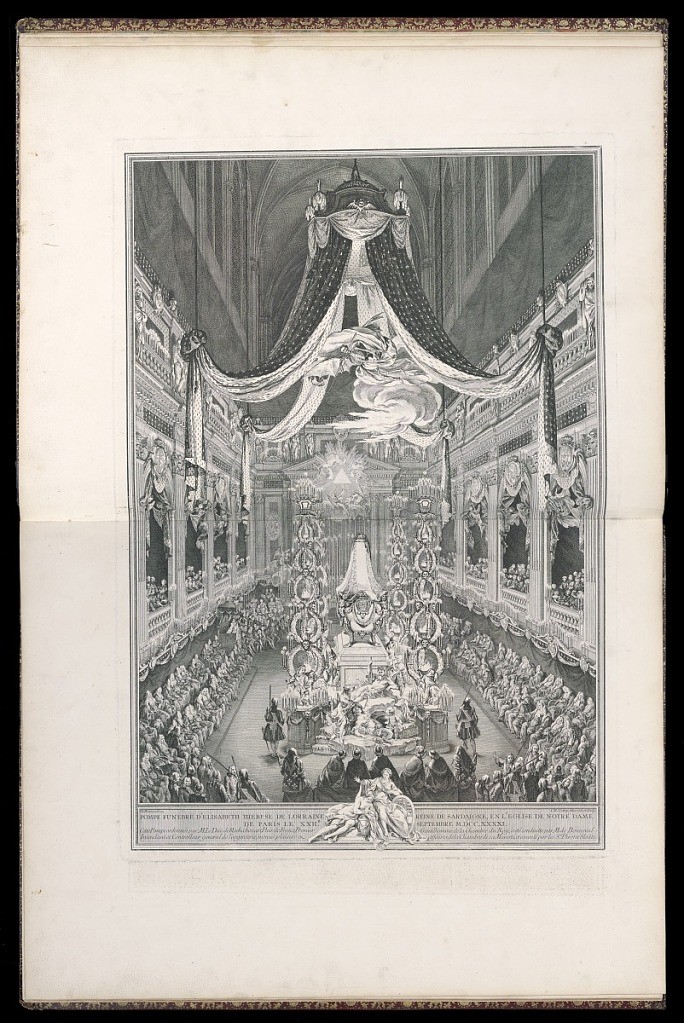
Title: Pompe funèbre d’Elisabeth Thérèse de Lorraine Reine de Sardaigne, en l’église de Notre Dame de Paris le XXIIE. SEPTEMBRE M.DCC.XXXXI.
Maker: Charles-Nicolas Cochin the younger, French, 1715–1790
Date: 1756
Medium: Etching and engraving on laid paper
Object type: Bound print
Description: Interior view inside the Cathedral of Notre Dame in Paris, France during the funeral ceremony for the Queen of Sardinia. Highly decorated interior space with high ceilings and long drapery. Skulls throughout decorative scheme; the figure of Death in the form of a skeleton with long bat-like wings carrying a scythe and wearing a laurel leaf crown flies among a cloud of drapery near the top of the ceiling. At center, the queen's body raised up on a monument and covered by a shroud, underneath a large covered structure. Before her, a sculptural group featuring a male figure reclining upon a rock, two female figures reach for him at his left, two children at lower right, a fallen crown at their feet. Robed figures at either side form the bases of large candelabra and torches that illuminate the space, the many candles attached to linked wreaths. At their sides stand figures of men armed with swords and rifles, viewed from the back. At front, a row of monks sit facing towards the body. At either side, rows of figures sit for the funeral ceremony.